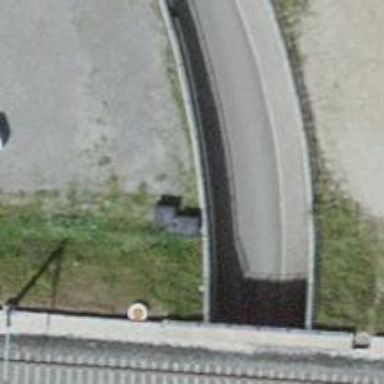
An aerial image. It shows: Unclassified road passing through tunnel with asphalt surface.